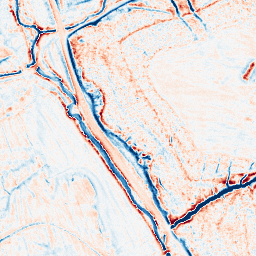
Category: edge_preserving
Decomposition family: anisotropic_diffusion
Decomposition parameters: iterations: 20
kappa: 50
gamma: 0.15
Upsampling method: lanczos
Upsampling parameters: scale: 2
Upsampling scale: 2